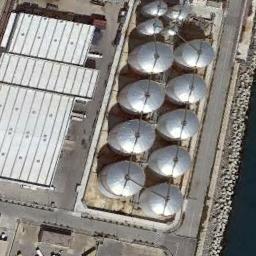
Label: storage_tank